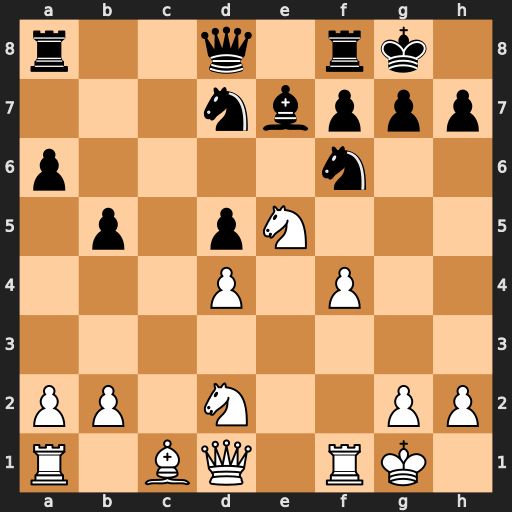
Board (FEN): r2q1rk1/3nbppp/p4n2/1p1pN3/3P1P2/8/PP1N2PP/R1BQ1RK1
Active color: w
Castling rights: -
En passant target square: -
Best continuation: Nc6 Qe8 Re1 Bd6 Rxe8